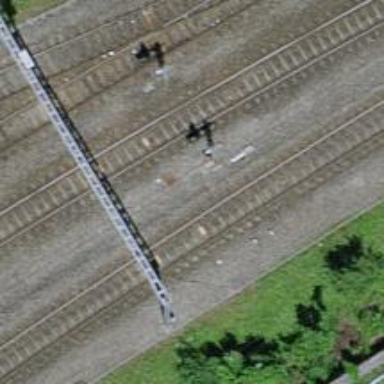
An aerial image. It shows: Railway signal.